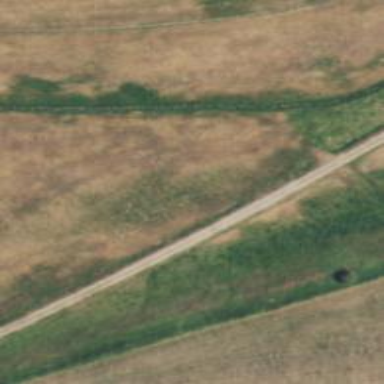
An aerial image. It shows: Abandoned railway track.